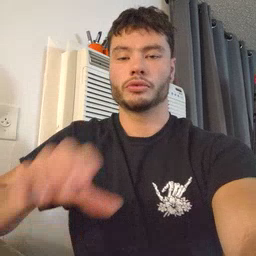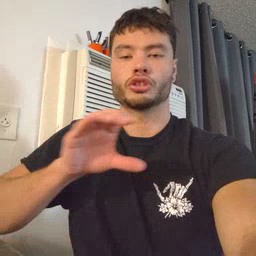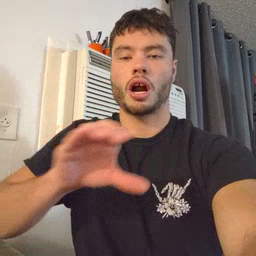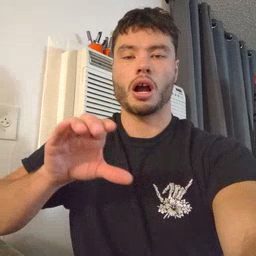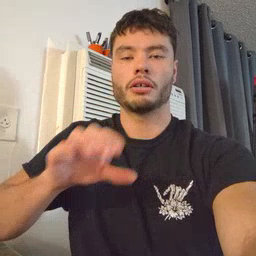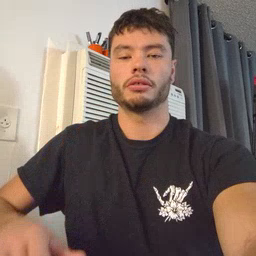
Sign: chocolate